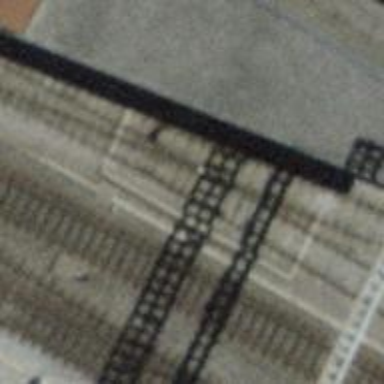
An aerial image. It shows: Railway yard with electrified tracks and single track.